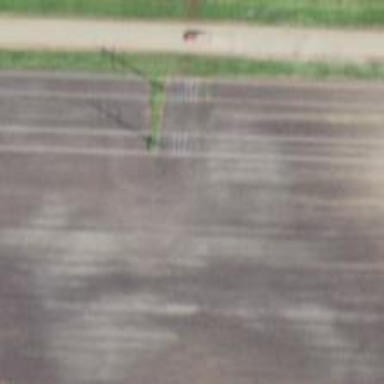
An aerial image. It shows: Power pole.